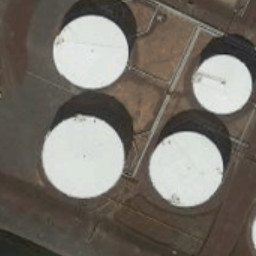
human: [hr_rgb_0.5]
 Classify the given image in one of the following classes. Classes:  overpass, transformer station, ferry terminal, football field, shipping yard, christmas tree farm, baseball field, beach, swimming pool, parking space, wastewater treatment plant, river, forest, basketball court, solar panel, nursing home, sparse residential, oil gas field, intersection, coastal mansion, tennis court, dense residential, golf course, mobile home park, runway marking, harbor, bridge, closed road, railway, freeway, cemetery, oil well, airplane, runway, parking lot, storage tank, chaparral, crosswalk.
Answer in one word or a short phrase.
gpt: storage tank